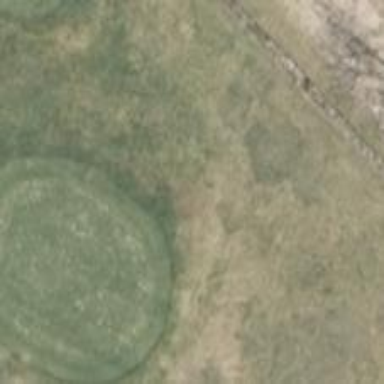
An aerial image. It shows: Golf green.